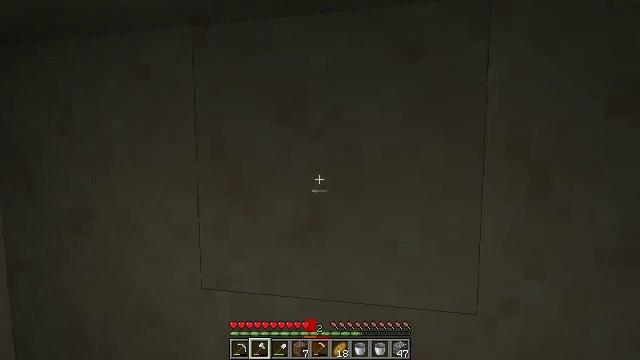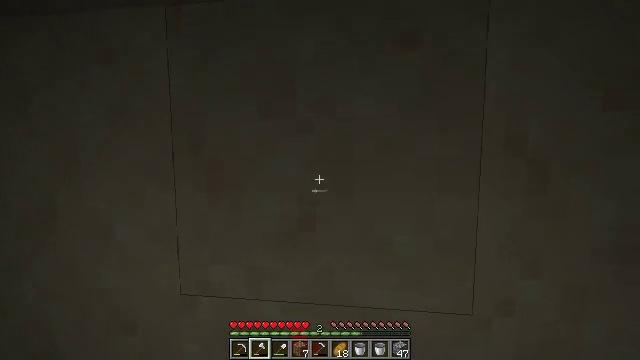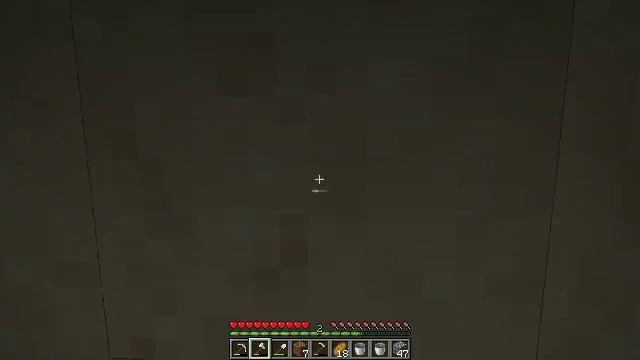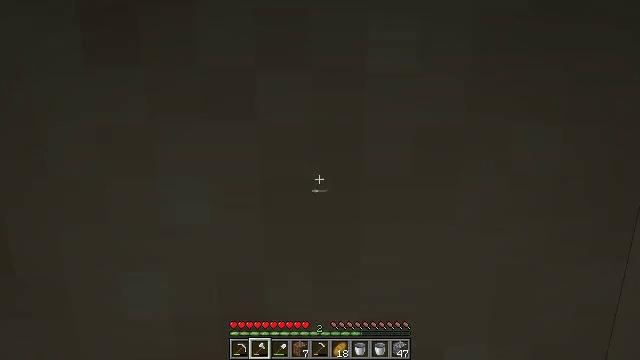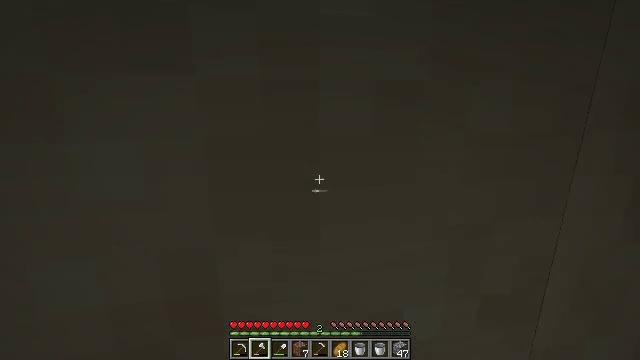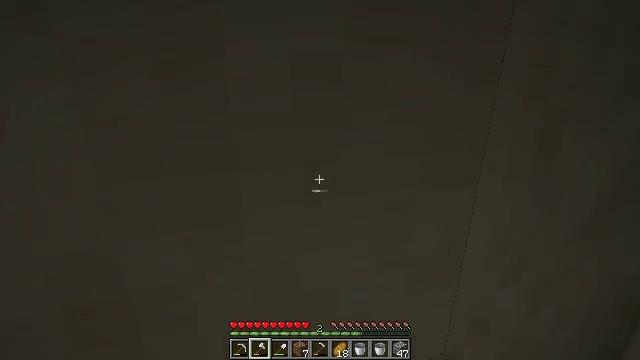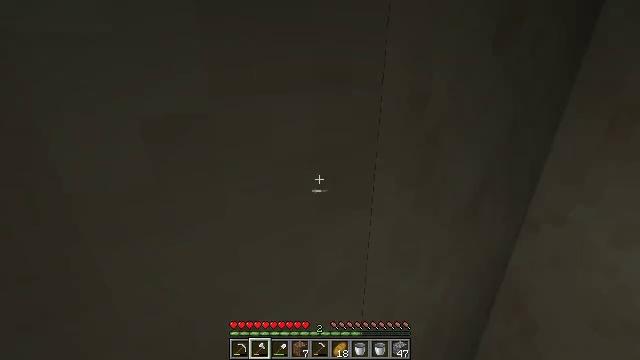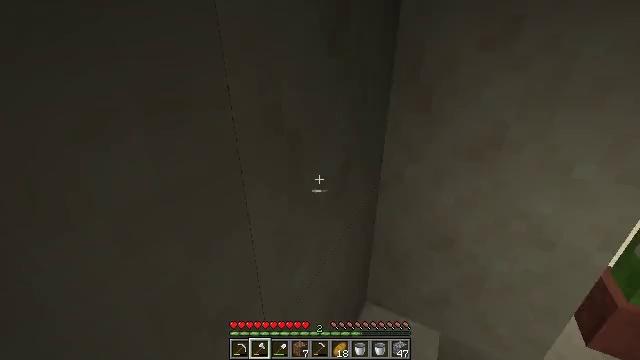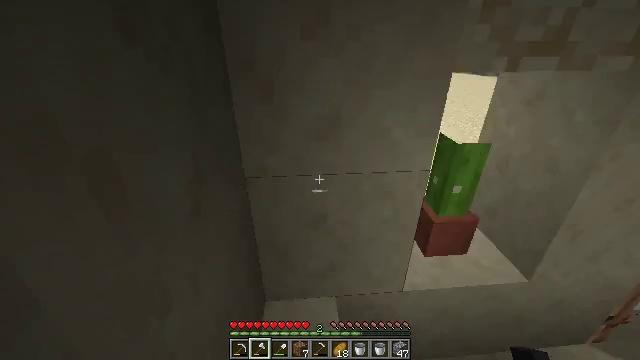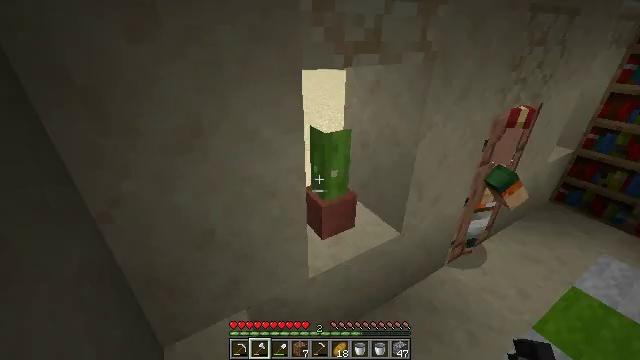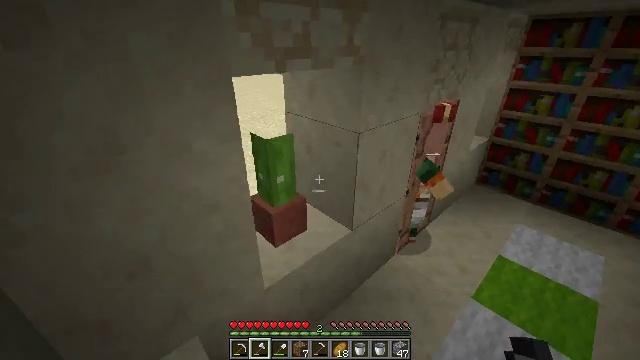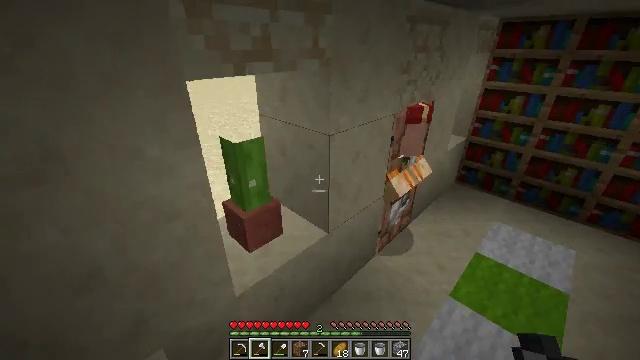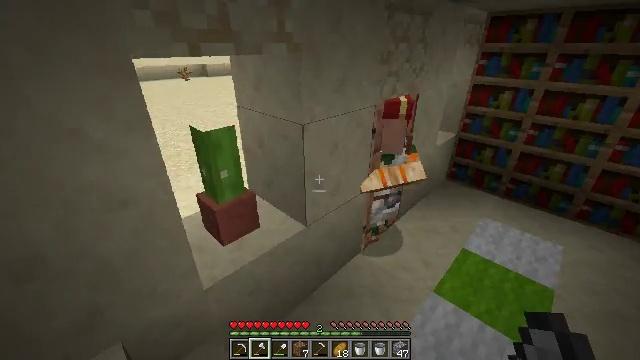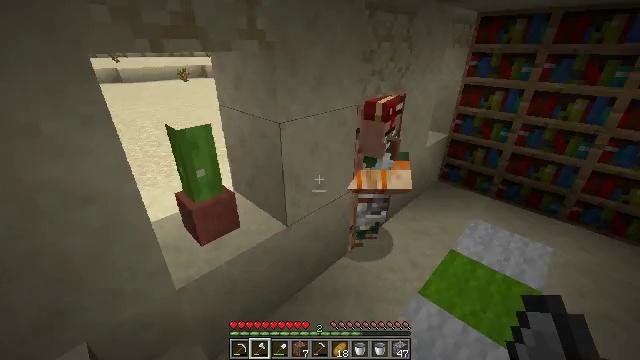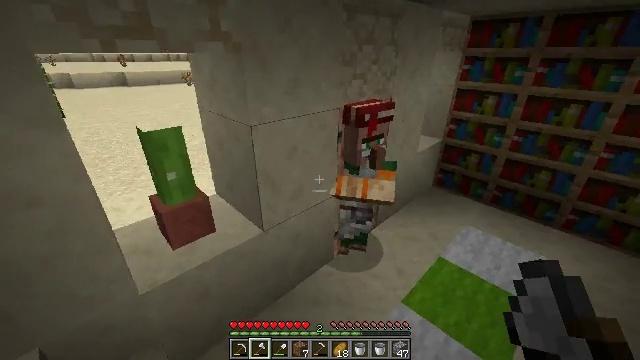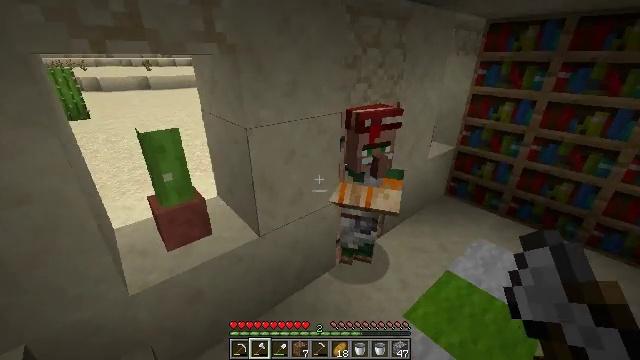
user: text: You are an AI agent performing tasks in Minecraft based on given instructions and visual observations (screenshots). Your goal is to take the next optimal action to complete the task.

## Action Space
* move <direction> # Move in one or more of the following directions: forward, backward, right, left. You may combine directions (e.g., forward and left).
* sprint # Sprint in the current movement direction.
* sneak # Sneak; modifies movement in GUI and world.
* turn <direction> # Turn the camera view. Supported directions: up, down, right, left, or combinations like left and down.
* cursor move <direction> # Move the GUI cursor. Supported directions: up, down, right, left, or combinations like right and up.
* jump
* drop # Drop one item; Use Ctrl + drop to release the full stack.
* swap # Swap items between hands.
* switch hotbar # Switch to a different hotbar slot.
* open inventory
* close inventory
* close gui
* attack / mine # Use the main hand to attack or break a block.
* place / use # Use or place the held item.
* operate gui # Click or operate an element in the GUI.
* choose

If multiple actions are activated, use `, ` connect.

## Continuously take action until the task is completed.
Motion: motion action
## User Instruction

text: Mine the wall torch to remove it.
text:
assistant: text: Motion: move forward, turn right and down
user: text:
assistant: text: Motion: move forward, turn right and down
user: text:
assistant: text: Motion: move forward, turn right and down
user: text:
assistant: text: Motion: move forward, turn right and down
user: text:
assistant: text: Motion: move forward, turn right and down
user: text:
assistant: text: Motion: move forward, turn right and down
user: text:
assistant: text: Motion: turn right and down
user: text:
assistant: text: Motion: turn right and down
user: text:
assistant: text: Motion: move right, turn right
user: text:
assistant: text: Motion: move right, turn right
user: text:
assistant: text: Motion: move right, turn right
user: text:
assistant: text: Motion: move right
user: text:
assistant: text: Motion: move right
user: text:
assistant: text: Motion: move forward and move right, turn left
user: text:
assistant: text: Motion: move forward and move right, turn left and up
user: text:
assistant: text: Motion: move forward and move right, turn left
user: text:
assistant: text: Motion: move forward and move right
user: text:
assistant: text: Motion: move forward, turn left
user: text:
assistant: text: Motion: move forward, turn left and up
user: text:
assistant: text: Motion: move forward, turn left and up
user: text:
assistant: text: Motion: move forward
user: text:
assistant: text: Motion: move forward
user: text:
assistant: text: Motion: move forward
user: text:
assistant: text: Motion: move forward and move right
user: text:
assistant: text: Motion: move forward and move right, turn left
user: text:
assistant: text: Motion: move forward and move right, turn left
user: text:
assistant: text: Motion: move forward and move right, turn left
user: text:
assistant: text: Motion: move forward and move right, turn left
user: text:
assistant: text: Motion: move forward and move right, turn left
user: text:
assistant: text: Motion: move forward, turn left